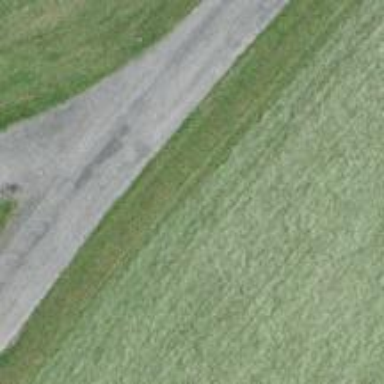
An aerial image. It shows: Well-maintained track road of grade 1.